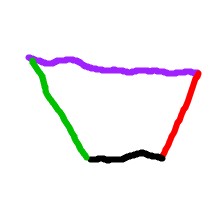
Shape: trapezoid